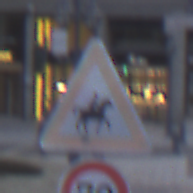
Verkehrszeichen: ReiterLinks
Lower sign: Geschwindigkeit70
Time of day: SunriseSunset
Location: Outdoor (Urban)
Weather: PartlyCloudy
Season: NotSpecified
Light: Natural